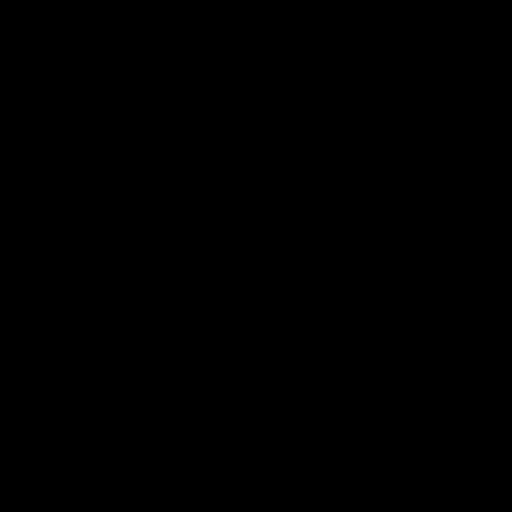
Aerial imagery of cape in Florida named Lasater Point containing evergreen forest, open water, woody wetlands, low intensity development, open development, medium intensity development, barren land, shrub, and high intensity development